Question: Hello everybody I am learning SpriteKit iOS Xcode 6 and trying to add an image(640 X 1136) as a background from the sprite.atlas using the following code
'''
self.atlas = [SKTextureAtlas atlasNamed:@"sprite"];
// set background
SKSpriteNode * background = [SKSpriteNode spriteNodeWithTexture:[self.atlas textureNamed:@"background"]];
background.position = CGPointMake(CGRectGetMidX(self.frame), CGRectGetMidY(self.frame));
[self addChild: background];
'''
but the problem is in iPhone 6 simulator there is white border padding all across the image but it looks fine in iPhone 4s simulator.

Could you please advise me how to expand the image to full screen. Is there any setting that I need to add?
Thank you in advance
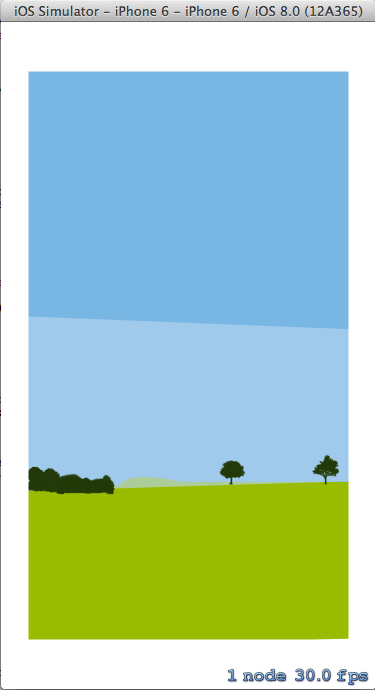
Answer: iPhone 6 screen size is 750 x 1334 in pixels so that should be the size of the background if you want it to fill the whole screen. You should add a bigger version for iPhone 6+.
Take a look at: <URL>